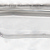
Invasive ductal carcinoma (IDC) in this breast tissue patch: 0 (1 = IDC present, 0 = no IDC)